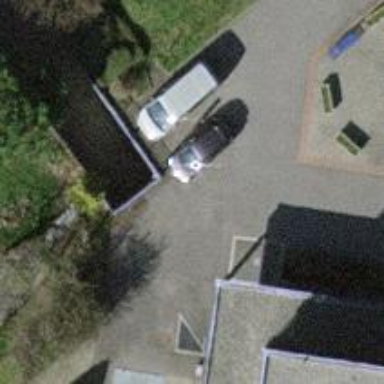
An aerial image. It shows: Parking entrance.